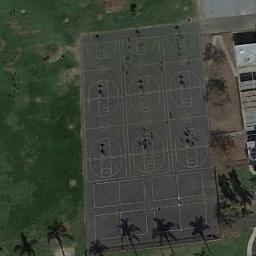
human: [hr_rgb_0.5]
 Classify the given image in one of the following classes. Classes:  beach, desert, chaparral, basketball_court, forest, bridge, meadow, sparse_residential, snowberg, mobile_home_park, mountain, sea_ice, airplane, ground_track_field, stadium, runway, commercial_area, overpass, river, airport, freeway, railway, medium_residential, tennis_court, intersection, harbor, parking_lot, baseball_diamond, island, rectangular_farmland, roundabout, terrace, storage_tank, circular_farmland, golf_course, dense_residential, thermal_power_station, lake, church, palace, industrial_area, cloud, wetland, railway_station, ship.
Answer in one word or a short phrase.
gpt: basketball_court